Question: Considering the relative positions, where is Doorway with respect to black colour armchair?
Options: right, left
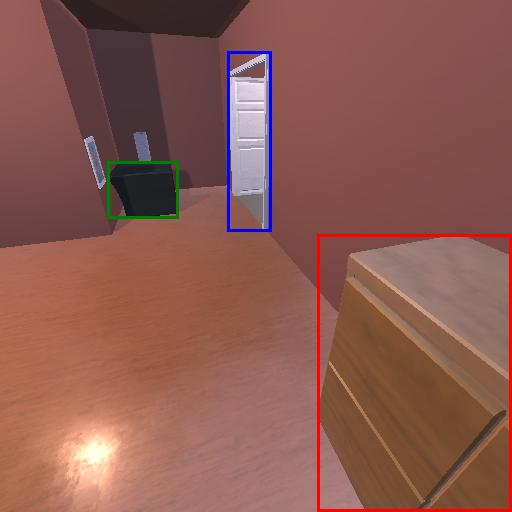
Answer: right